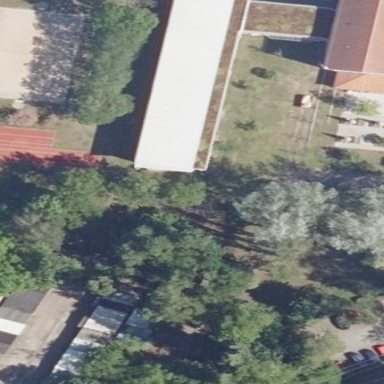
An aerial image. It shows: School building.